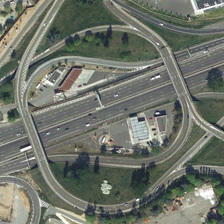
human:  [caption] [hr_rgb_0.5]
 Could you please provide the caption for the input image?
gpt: some green trees and several buildings are near a viaduct .

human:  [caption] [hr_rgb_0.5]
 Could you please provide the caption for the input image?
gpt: some green trees and several buildings are near a viaduct .

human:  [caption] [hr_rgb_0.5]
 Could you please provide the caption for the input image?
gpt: some green trees and several buildings are near a viaduct .

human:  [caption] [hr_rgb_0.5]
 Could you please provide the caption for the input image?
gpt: some green trees and several buildings are near a viaduct .

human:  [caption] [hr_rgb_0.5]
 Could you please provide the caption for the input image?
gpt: some green trees and several buildings are near a viaduct .